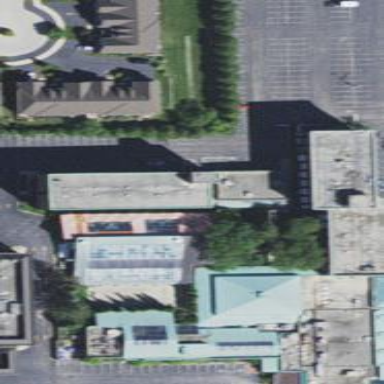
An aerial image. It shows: Hotel building.